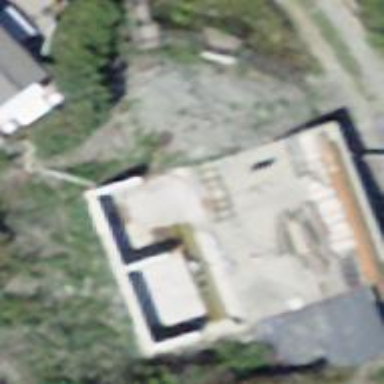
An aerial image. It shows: Garage.